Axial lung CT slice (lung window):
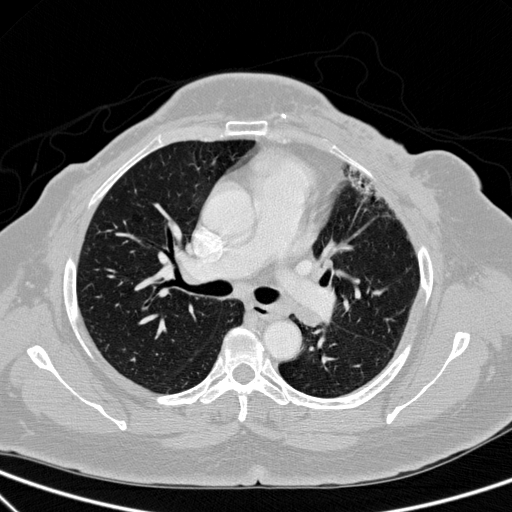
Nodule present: no